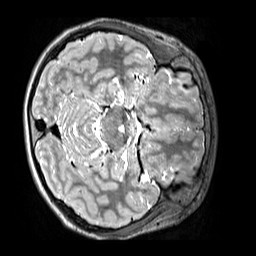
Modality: T2w
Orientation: axial
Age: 12
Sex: male
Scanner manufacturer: siemens
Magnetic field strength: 3 T
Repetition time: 3.2 s
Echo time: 0.408 s